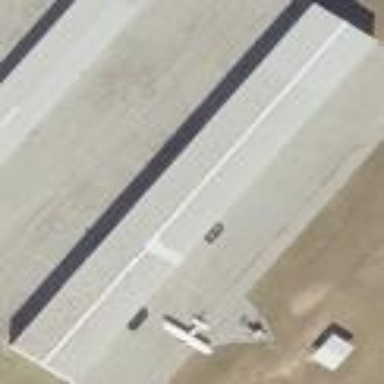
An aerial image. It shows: Hangar building at the airport.